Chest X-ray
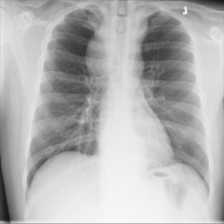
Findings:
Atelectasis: negative
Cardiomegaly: negative
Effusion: negative
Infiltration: negative
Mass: negative
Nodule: negative
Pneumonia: negative
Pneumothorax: negative
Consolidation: negative
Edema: negative
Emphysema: negative
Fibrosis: negative
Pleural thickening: negative
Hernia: negative